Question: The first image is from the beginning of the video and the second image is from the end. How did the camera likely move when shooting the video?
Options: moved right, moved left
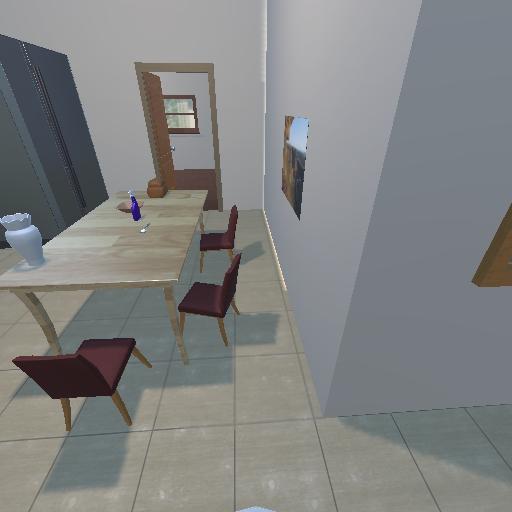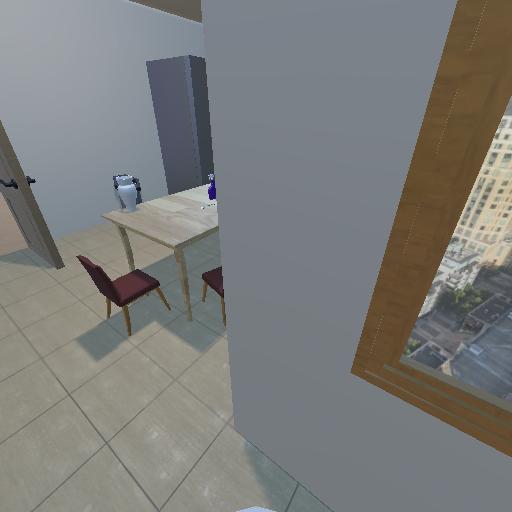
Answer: moved right